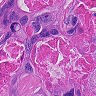
Metastatic tissue present: yes